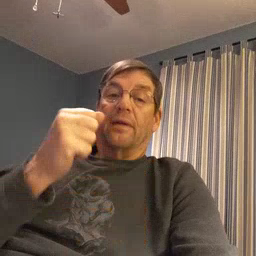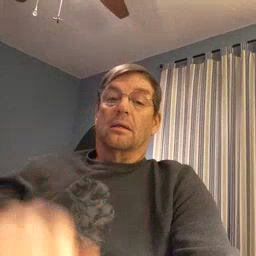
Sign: fast